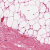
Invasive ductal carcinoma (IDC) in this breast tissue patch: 0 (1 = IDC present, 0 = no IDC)